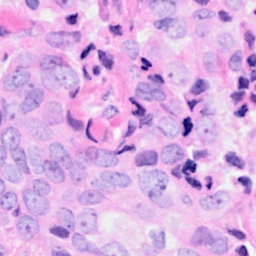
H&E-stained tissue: Breast